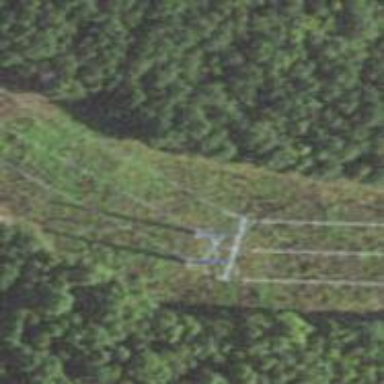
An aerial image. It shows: Power tower.